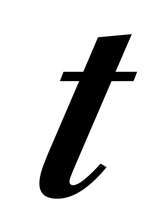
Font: LibreCaslonText-Italic_SemiBold_Italic